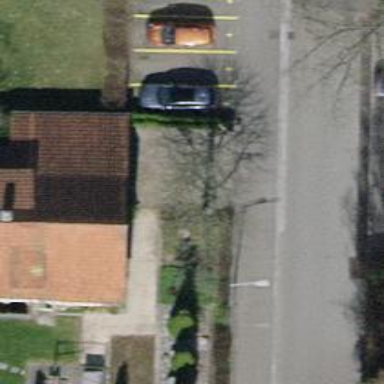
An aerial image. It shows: Urban tree adds touch of nature to the surroundings.